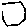
Label: hexagon